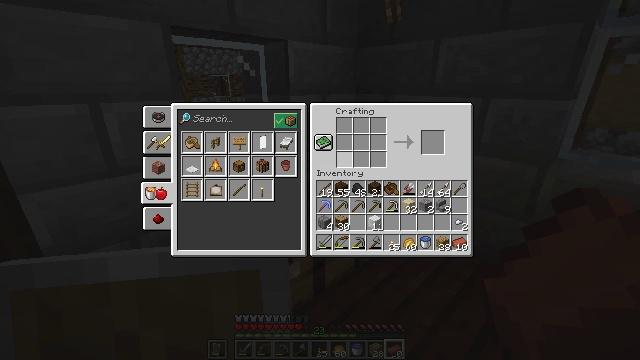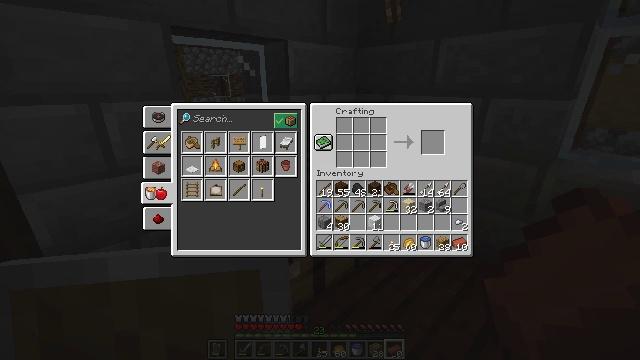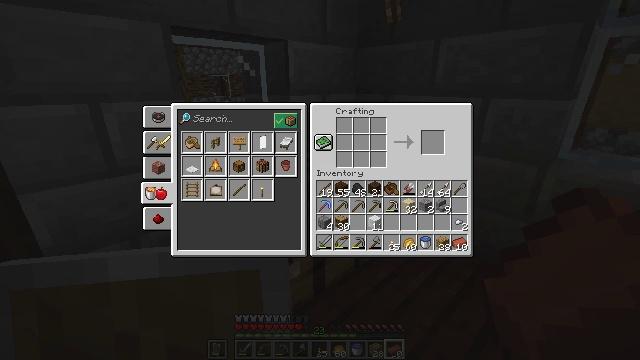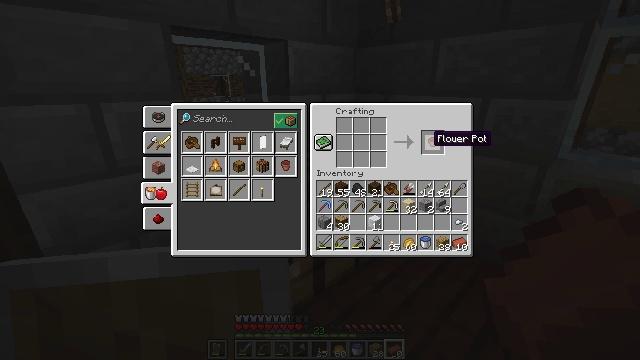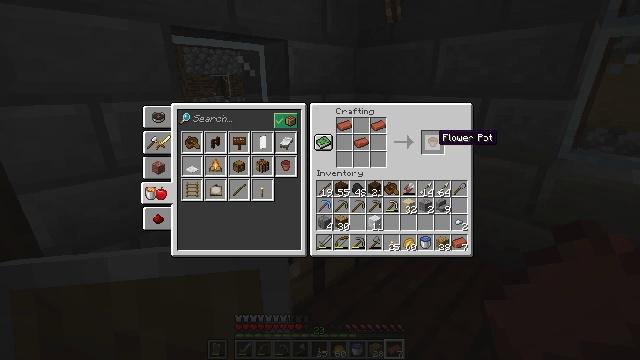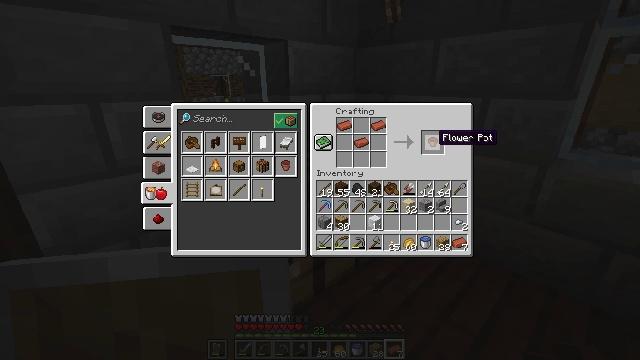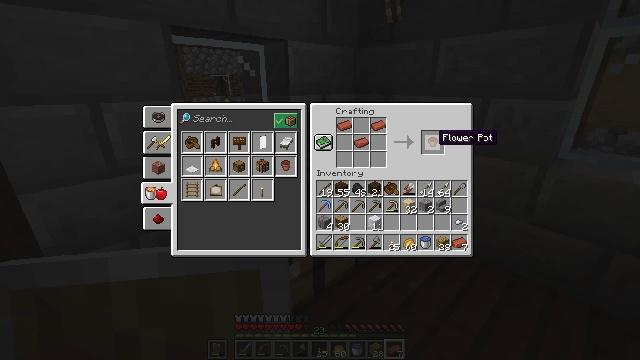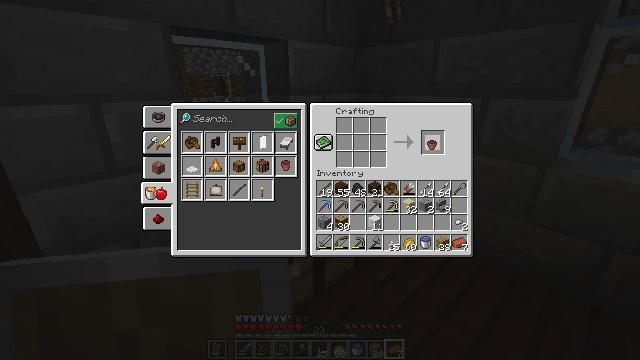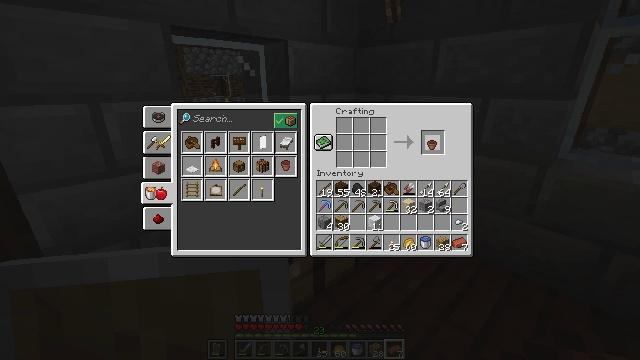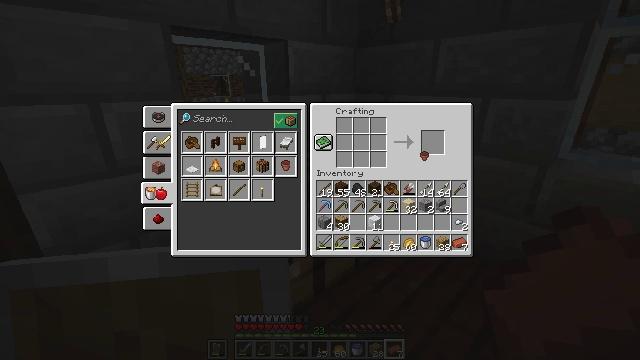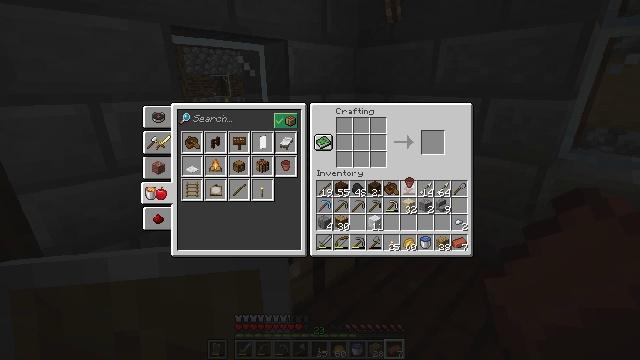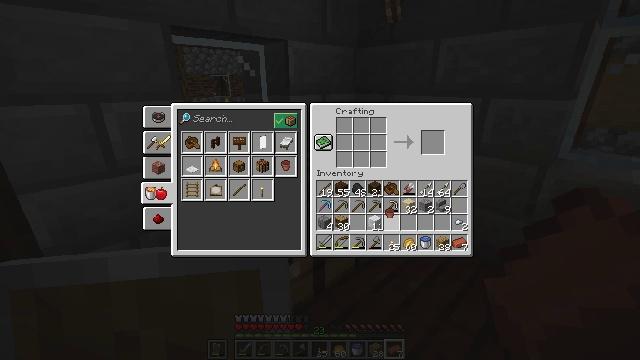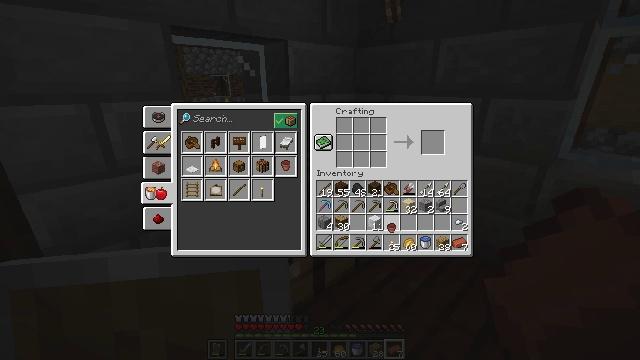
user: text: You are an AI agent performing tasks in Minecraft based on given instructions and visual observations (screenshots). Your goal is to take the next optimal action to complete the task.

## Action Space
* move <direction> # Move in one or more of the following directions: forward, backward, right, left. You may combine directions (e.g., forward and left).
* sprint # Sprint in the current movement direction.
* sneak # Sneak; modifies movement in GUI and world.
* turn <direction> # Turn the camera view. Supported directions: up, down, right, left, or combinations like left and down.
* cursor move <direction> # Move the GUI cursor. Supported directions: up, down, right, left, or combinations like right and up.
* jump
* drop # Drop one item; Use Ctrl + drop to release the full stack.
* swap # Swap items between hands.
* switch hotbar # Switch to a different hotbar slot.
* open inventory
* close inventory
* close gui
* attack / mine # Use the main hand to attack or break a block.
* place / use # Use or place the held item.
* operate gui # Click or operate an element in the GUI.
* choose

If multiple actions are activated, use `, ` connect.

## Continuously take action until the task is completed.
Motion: motion action
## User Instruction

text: Combine bricks in the crafting table for a flower pot.
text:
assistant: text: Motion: turn right
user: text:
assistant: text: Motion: turn right
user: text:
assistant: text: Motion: no_op
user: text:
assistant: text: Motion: no_op
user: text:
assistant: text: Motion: no_op
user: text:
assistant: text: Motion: no_op
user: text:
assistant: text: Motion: attack / mine
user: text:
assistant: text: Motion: no_op
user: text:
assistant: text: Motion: turn left and down
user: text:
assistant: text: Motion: turn left and down
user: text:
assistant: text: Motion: turn left and down
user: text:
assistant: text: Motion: turn down
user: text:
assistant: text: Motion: no_op